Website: crate-barrel
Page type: billing-address
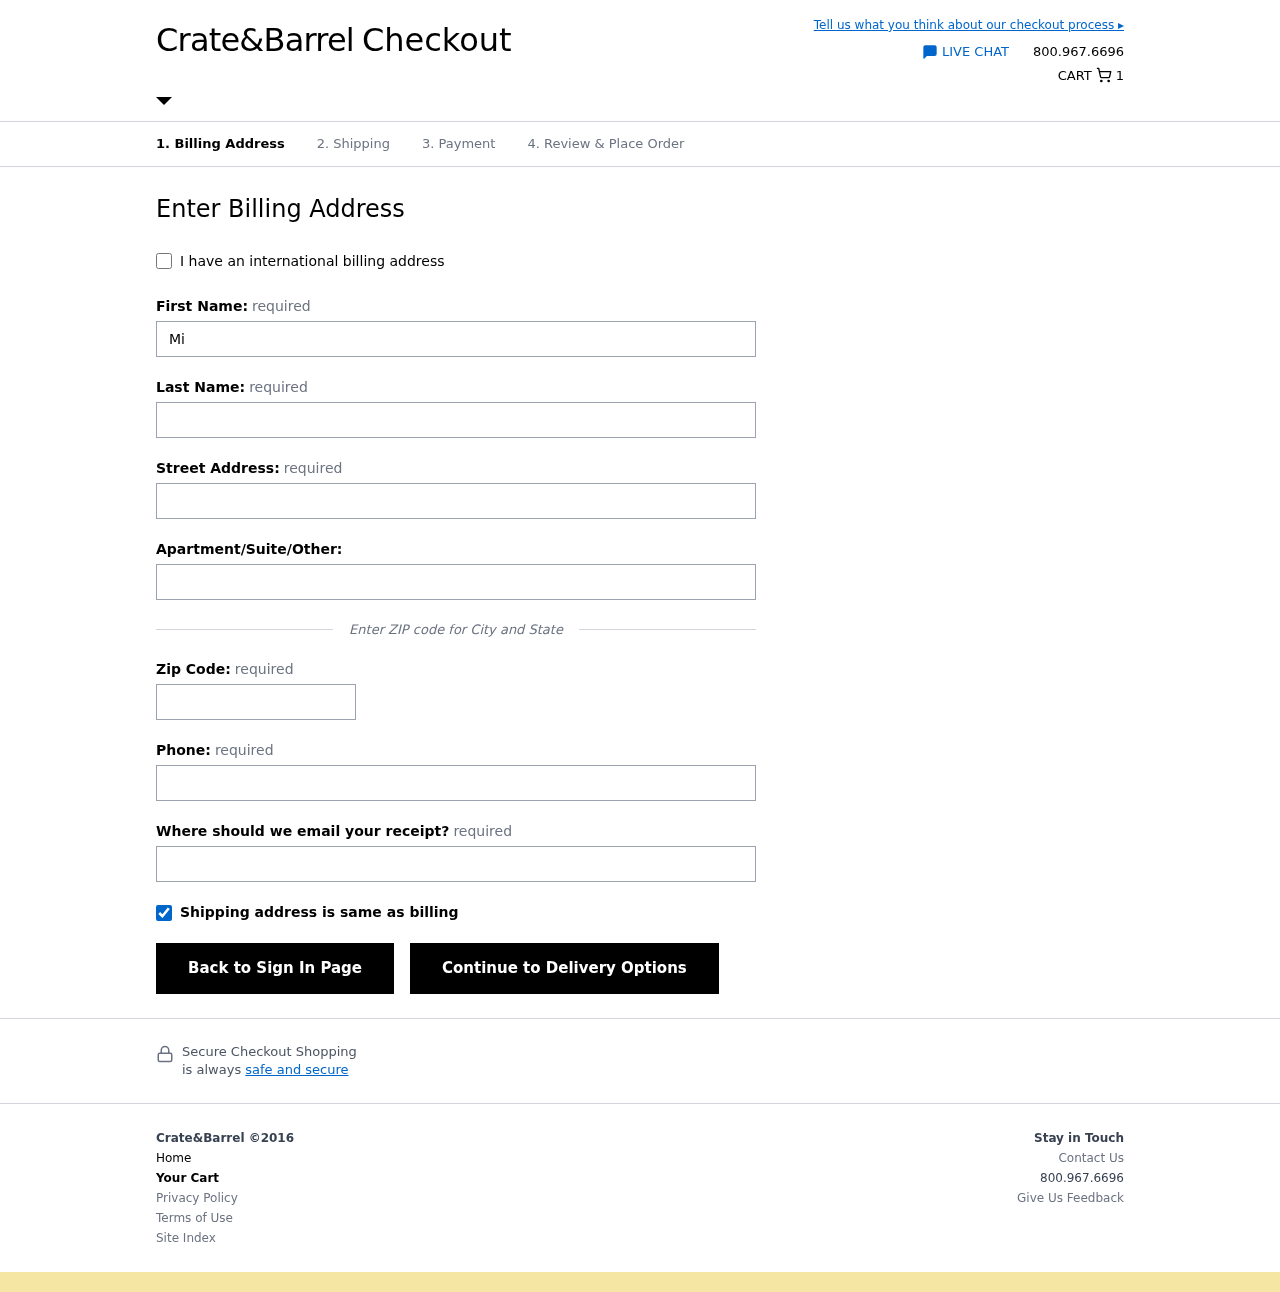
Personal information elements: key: PII_EMAIL
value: miranda_oconnor@yahoo.com
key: PII_FIRSTNAME
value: Miranda
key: PII_LASTNAME
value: Oconnor
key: PII_PHONE
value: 4096596223
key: PII_POSTCODE
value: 56623
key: PII_STREET
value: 448 Jason Radial Suite 263
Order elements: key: ORDER_NUM_ITEMS
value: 1